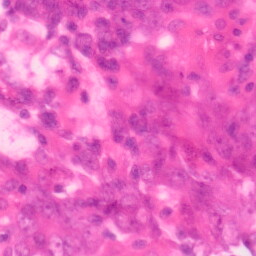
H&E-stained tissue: Colon